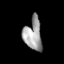
Tissue: lung
Cell type: Epithelial cells
Senescence score: 0.2371
Nuclear area (px): 556
Mean DAPI intensity: 159.986